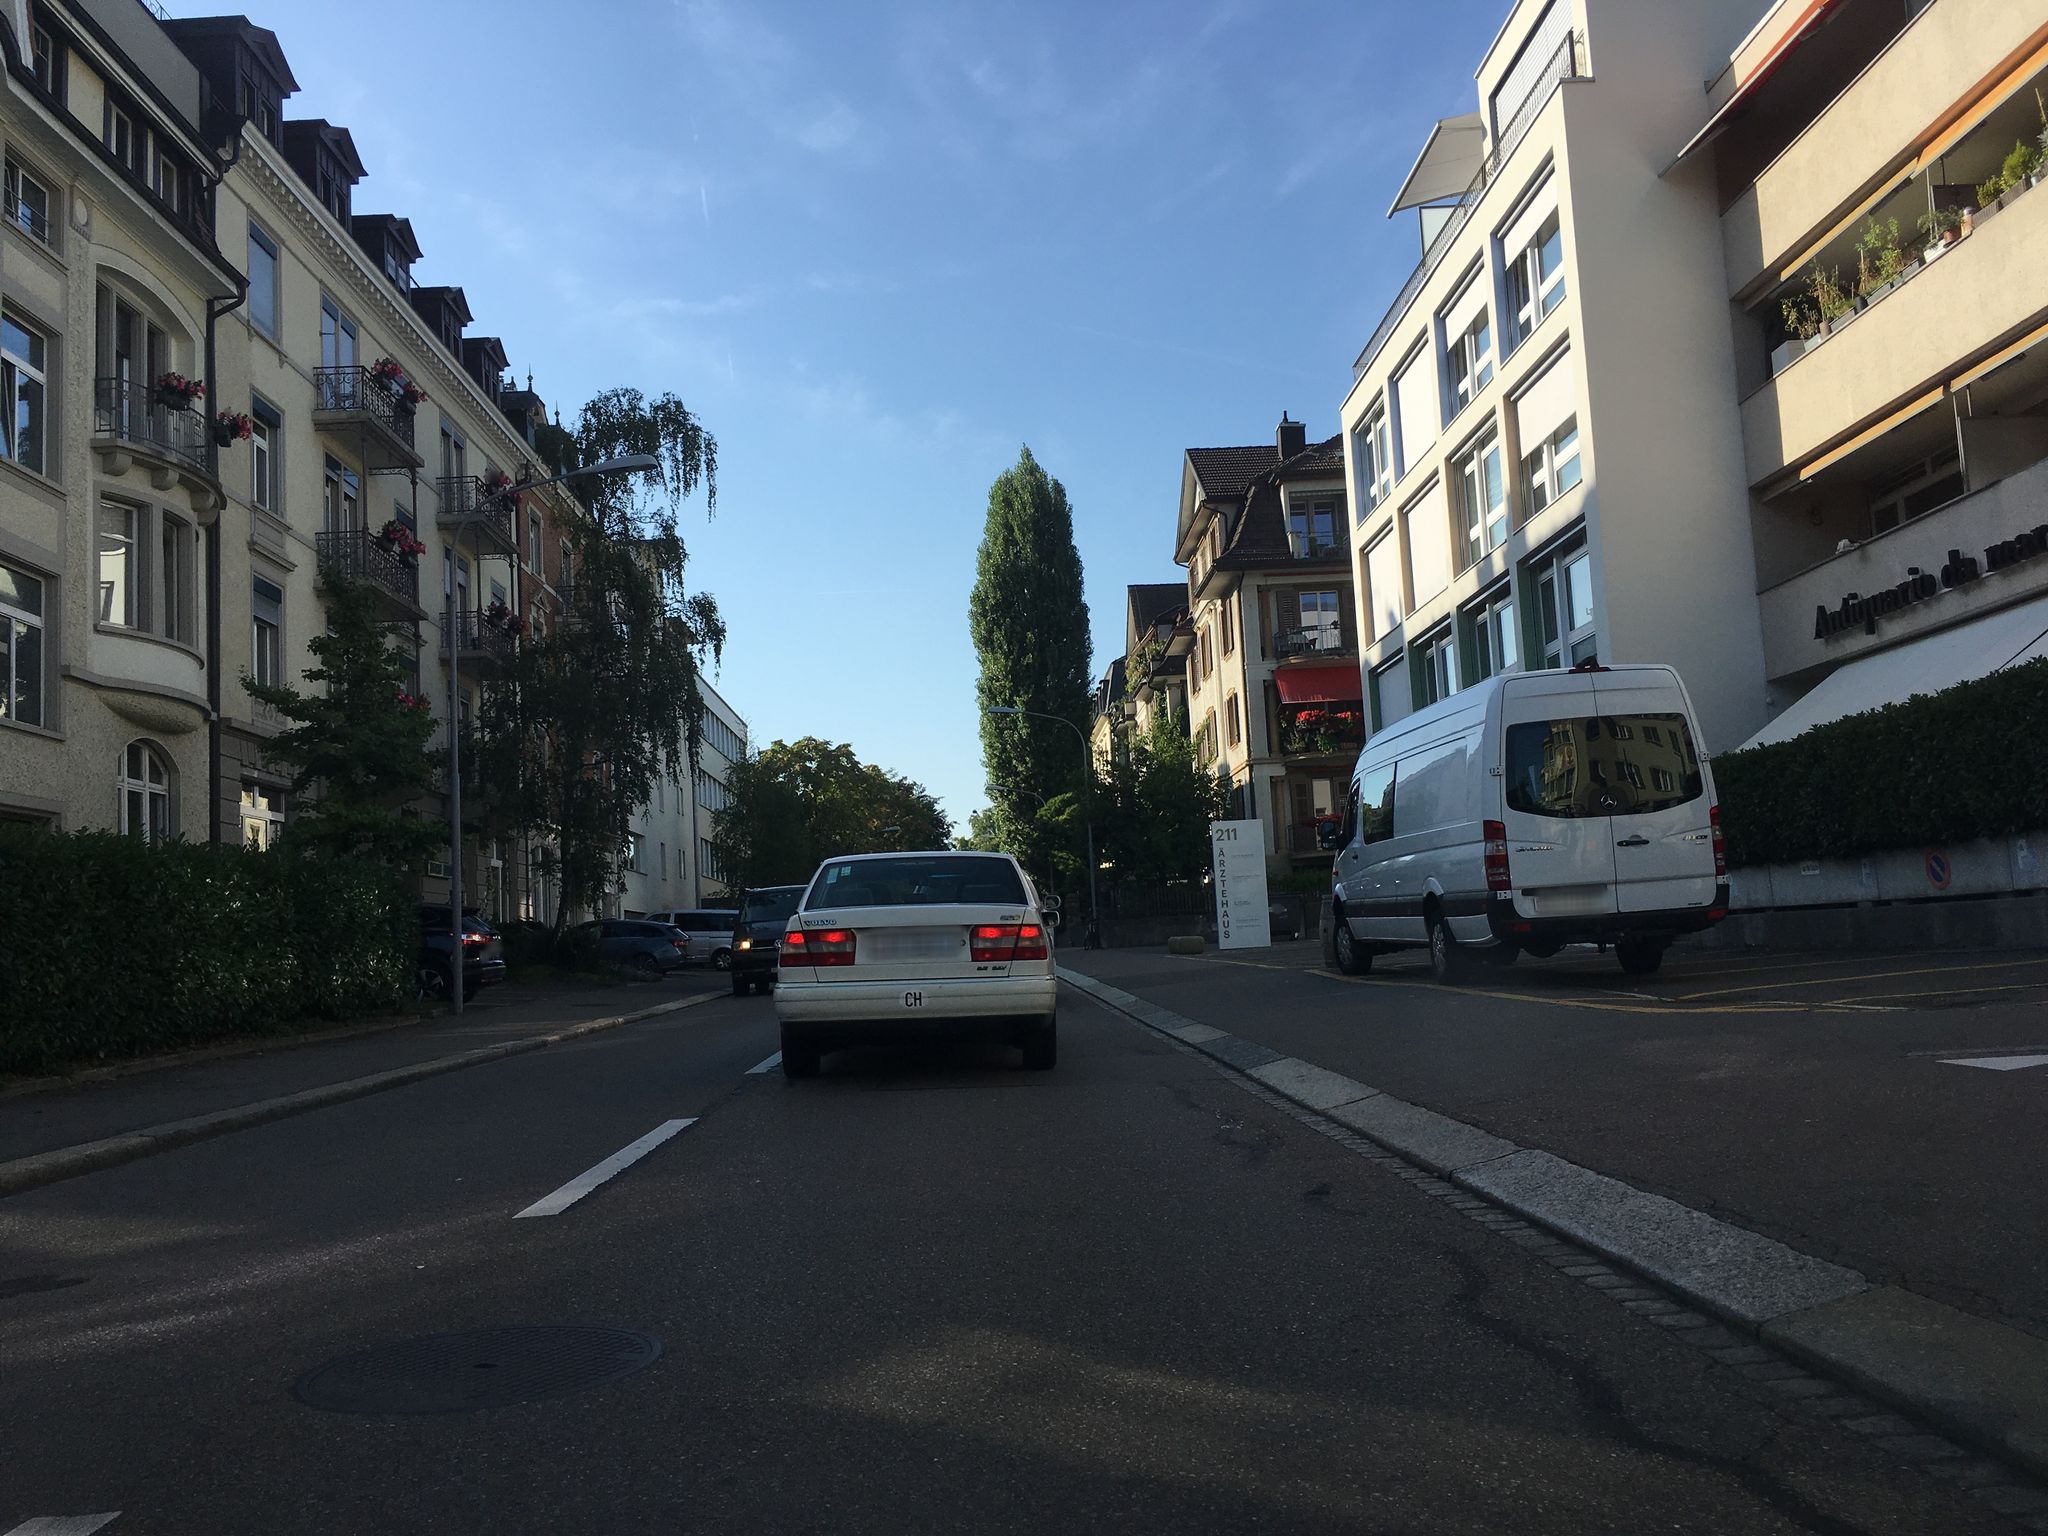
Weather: clear
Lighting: day
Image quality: good
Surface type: driving surface
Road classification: tertiary
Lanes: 2
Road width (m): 4.8
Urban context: urban centre
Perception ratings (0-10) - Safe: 6.84, Lively: 8.73, Beautiful: 8.58, Boring: 0.41, Depressing: 2.35, Wealthy: 7.28